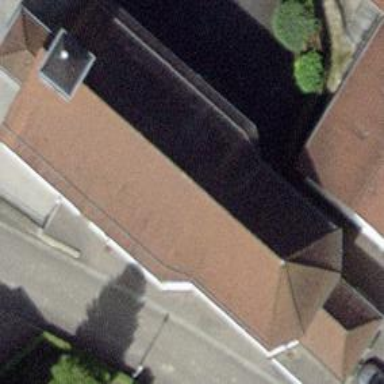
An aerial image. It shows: Church which is place of worship.